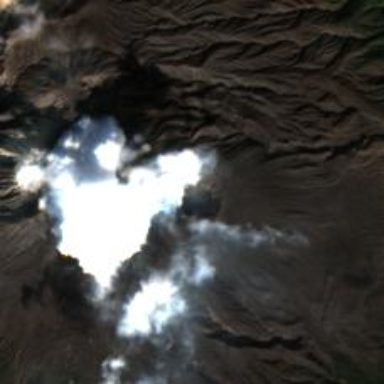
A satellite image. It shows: Majestic volcano in its natural splendor.